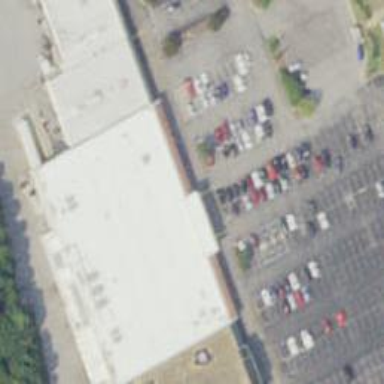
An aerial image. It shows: Supermarket.